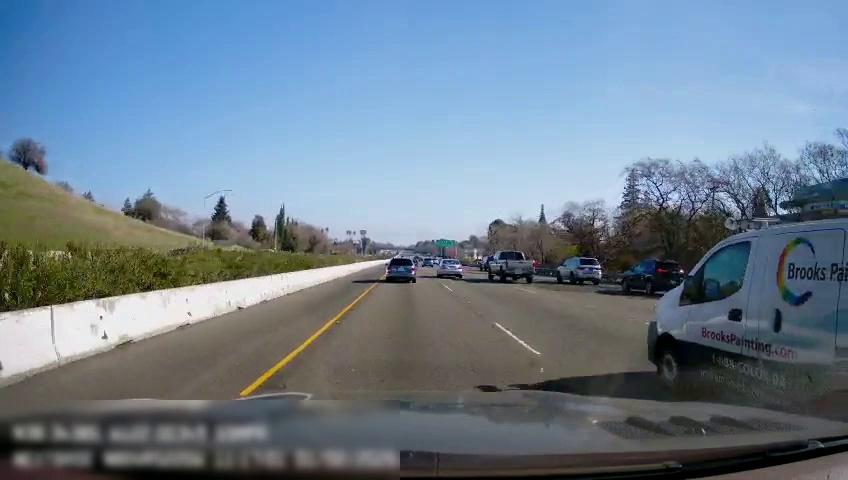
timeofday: Day
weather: Sunny
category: Drivable Space
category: Vehicles | Car
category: Vehicles | Truck
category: Vehicles | Car
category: Vehicles | SUV
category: Vehicles | Car
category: Vehicles | Van
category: Vehicles | SUV
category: Vehicles | Truck
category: Lanes | Current Lane
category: Lanes | Current Lane
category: Lanes | Alternate Lane
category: Traffic | Signs